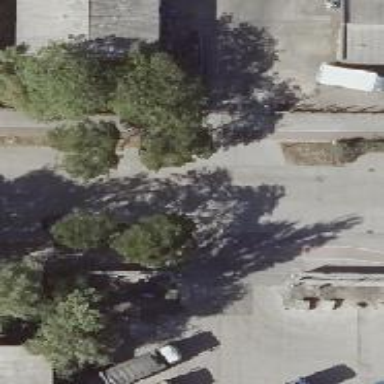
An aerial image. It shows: Residential road with concrete surface. There are separate sidewalks on both sides.